Question: The text under the icon starts from far back. I couldn't find a solution as I'm not even beginner on HTML or CSS. If you can help me how to align the text I'd appreciate it.

Here is the HTML code:
'''
A great fit for startups and scaleups:
<ul>
<li>Export data from your <strong><a href="https://bettermetrics.io/data-sources/">Marketing Data Sources</a></strong></li>
<li>Export your Marketing data to Google Sheets</li>
<li><strong>Daily refresh</strong> of data</li>
<li>Unlimited data sources</li>
<li>1 user</li>
<li>1 account per data source</li>
</ul>
'''
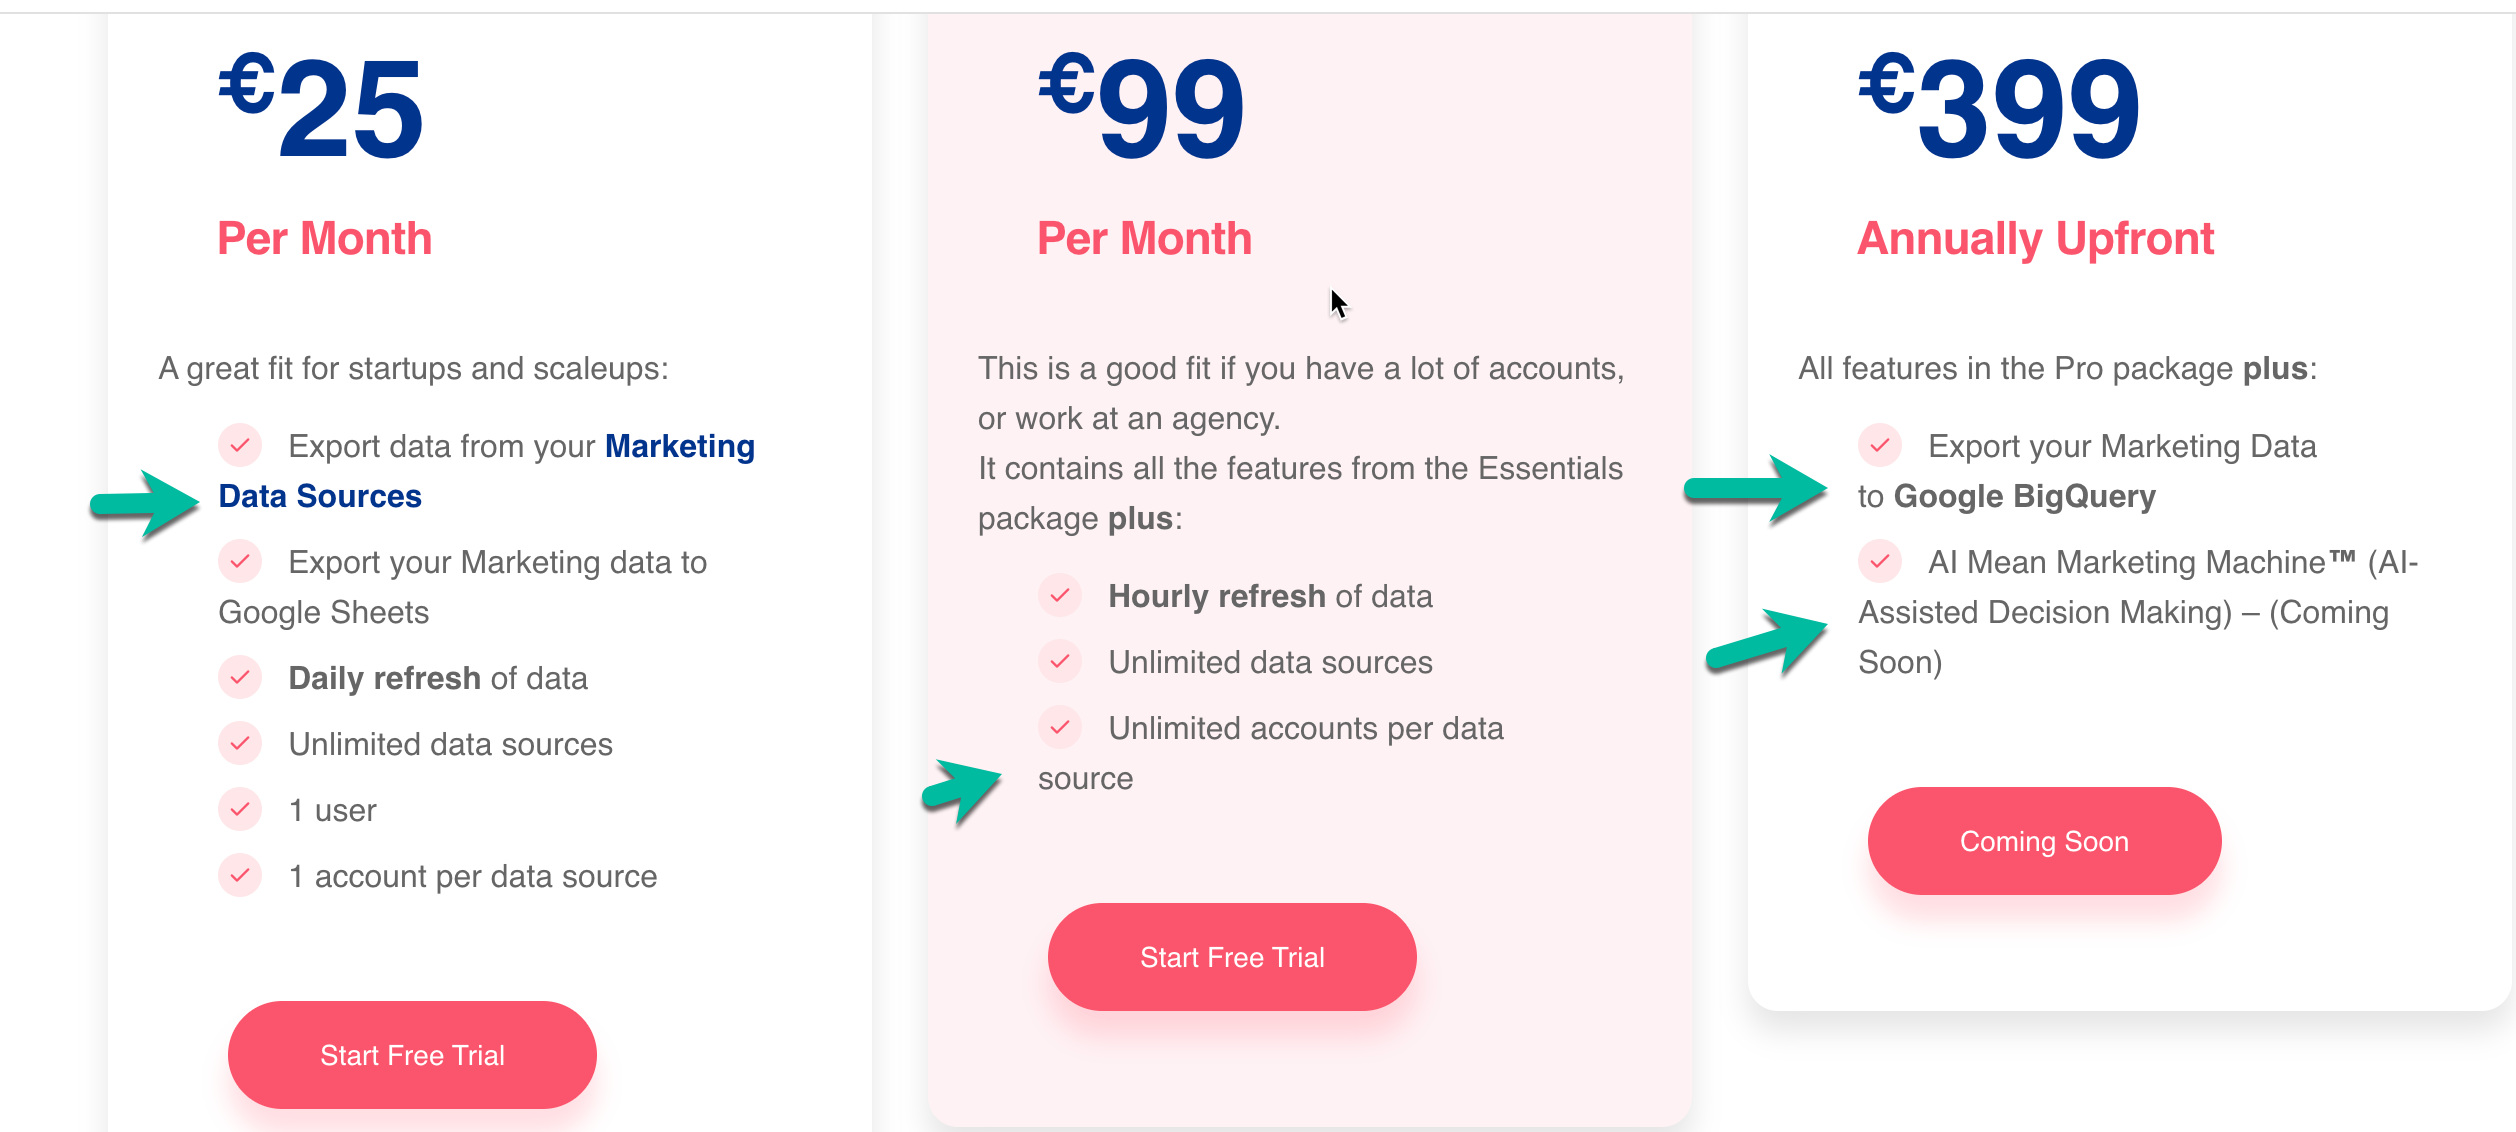
Answer: This is another way.
'''
<html>
<head>
<style>
ul.inside {
max-width: 200px;
list-style-position: outside;
}
</style>
</head>
<body>
<ul class="inside">
<li>Export data from your <strong><a href="https://bettermetrics.io/data-sources/">Marketing Data Sources</a></strong></li>
<li>Export your Marketing data to Google Sheets</li>
<li><strong>Daily refresh</strong> of data</li>
<li>Unlimited data sources</li>
<li>1 user</li>
<li>1 account per data source</li>
</ul>
</body>
<html>
'''
You can approach it this way.
'''
ul.inside {
max-width: 200px;
list-style-position: outside;
}
'''
'''
A great fit for startups and scaleups:
<ul class="inside">
<li>Export data from your <strong><a href="https://bettermetrics.io/data-sources/">Marketing Data Sources</a></strong></li>
<li>Export your Marketing data to Google Sheets</li>
<li><strong>Daily refresh</strong> of data</li>
<li>Unlimited data sources</li>
<li>1 user</li>
<li>1 account per data source</li>
</ul>
<br>
<br>
<h3>THIS IS ANOTHER WAY</h3>
<ul style="max-width: 200px; list-style-position: outside;">
<li>Export data from your <strong><a href="https://bettermetrics.io/data-sources/">Marketing Data Sources</a></strong></li>
<li>Export your Marketing data to Google Sheets</li>
<li><strong>Daily refresh</strong> of data</li>
<li>Unlimited data sources</li>
<li>1 user</li>
<li>1 account per data source</li>
</ul>
'''